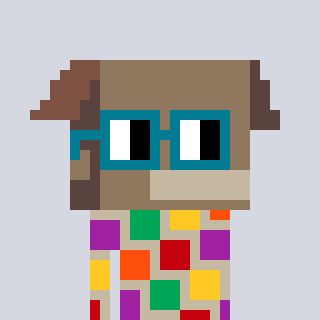
a pixel art character with square dark green glasses, a box-shaped head and a bege-colored body on a cool background